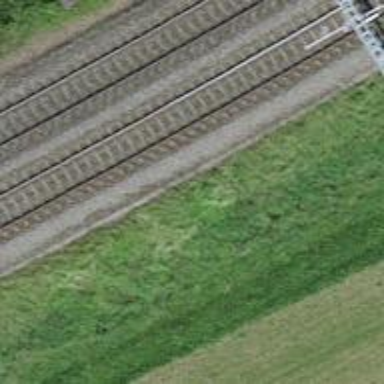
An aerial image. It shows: Single railway track with electrification through contact line.